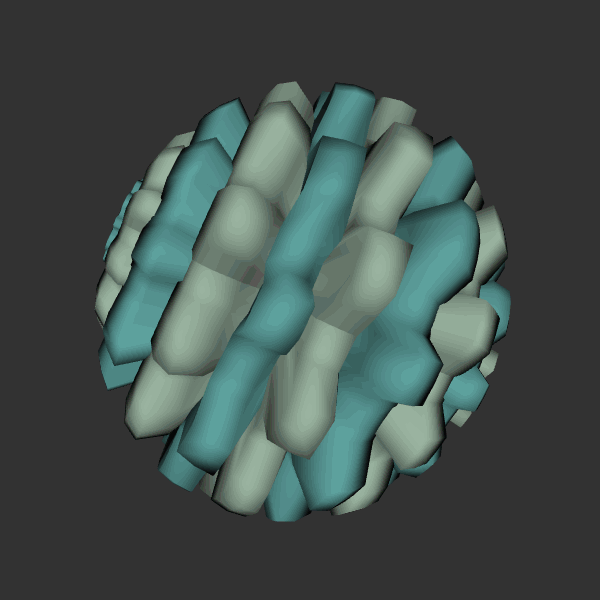
Background: dark